Question: I have a program which scans the users that are online on a server and for each user found inserts a new row in a table. This scan occurs once every 5 minutes and the data is used to draw a user-activity graph on a website.
Here is the structure of my table:
'''
-------------------------------------------------------
| stats_table |
-------------------------------------------------------
| id, bigint(20) unsigned not null PRI auto_increment |
| scan_id, bigint(20) unsigned not null |
| username, varchar(32) null |
| time_scanned, timestamp not null def=curr_timestamp |
-------------------------------------------------------
'''
I want to get the number of users found since midnight, .
I have managed to get this, but the query takes over 15 seconds to finish:
'''
SELECT COUNT(*) FROM (SELECT DISTINCT t.scan_id, t1.username FROM
stats_table INNER JOIN stats_table t1 ON
t.scan_id >= t1.scan_id WHERE
t1.time_scanned > CONCAT(DATE(t.time_scanned), ' 00:00:00') AND
t1.time_scanned > DATE_SUB(NOW(), INTERVAL 24 HOUR) AND
t1.time_scanned <= NOW()
) s GROUP BY s.scan_id
'''
so I'm wondering if there is a faster way to get this result?
Here is a visual representation on my graph. Blue represents currently online users, and red the aggregate number of users seen so far today:

To clarify, at 17:00 hours 2 users disconnected and then 15 minutes later 2 new users connected to the server for the first time since midnight. You can see how the red line goes from 7 up to 9 to represent this. Similarly, a new user also connected for the first time today at 23:00.
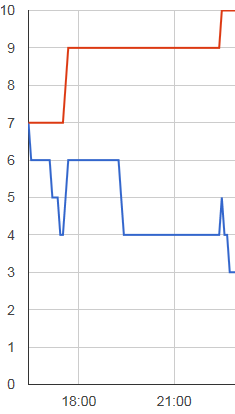
Answer: Since I do not see and index definition I'll assume it is not there.
What you need to do is add an index on the query you are running:
- <URL>
Note this will most likely cause a slower insert/update.